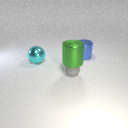
large cyan metal sphere to the left of large blue metal cylinder